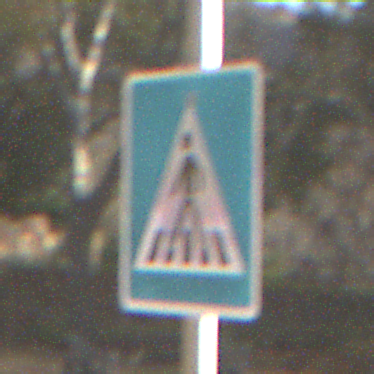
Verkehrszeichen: FussgaengerueberwegRechts
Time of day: SunriseSunset
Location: Outdoor (Nature)
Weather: Clear
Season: NotSpecified
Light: Natural